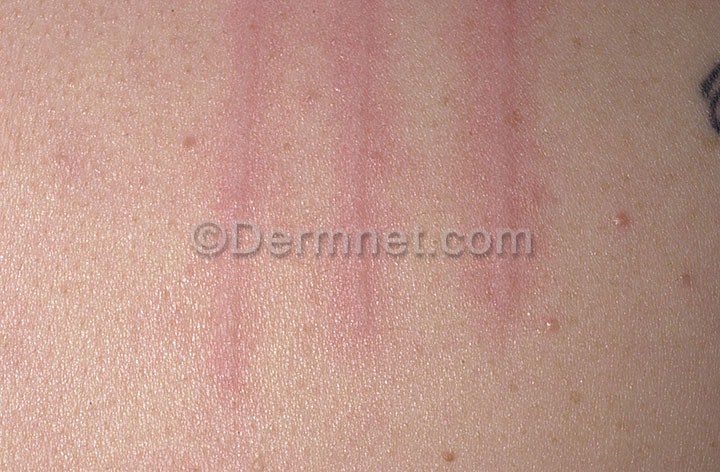
Disease: Urticaria Hives